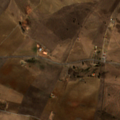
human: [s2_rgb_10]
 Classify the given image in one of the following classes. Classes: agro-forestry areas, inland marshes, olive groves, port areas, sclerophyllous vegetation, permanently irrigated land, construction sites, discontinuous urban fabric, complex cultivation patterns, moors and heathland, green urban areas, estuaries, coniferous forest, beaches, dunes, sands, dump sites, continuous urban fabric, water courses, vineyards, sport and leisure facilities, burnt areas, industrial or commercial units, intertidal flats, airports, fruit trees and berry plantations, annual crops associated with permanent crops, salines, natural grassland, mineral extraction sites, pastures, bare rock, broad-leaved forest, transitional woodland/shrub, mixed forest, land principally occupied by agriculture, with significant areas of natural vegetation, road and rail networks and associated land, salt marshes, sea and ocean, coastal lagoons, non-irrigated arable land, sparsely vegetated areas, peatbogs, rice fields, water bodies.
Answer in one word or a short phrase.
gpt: non-irrigated arable land, olive groves, complex cultivation patterns